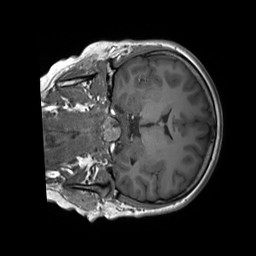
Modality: T1w
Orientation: coronal
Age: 21
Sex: female
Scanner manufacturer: siemens
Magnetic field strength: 3 T
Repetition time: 1.8 s
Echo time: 0.00232 s